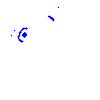
Particle: electron